Question: I have a data frame that looks like the image below:

the data frame is called 'df_original'.
How do I split it so that I end up with a 'df_weekend' which contains all the data that occurs on Saturday and Sundar, and 'df_weekday' which contains all the data from Monday to Friday?
I originally tried using the solution found at <URL>
But I ran into a 'ValueError'
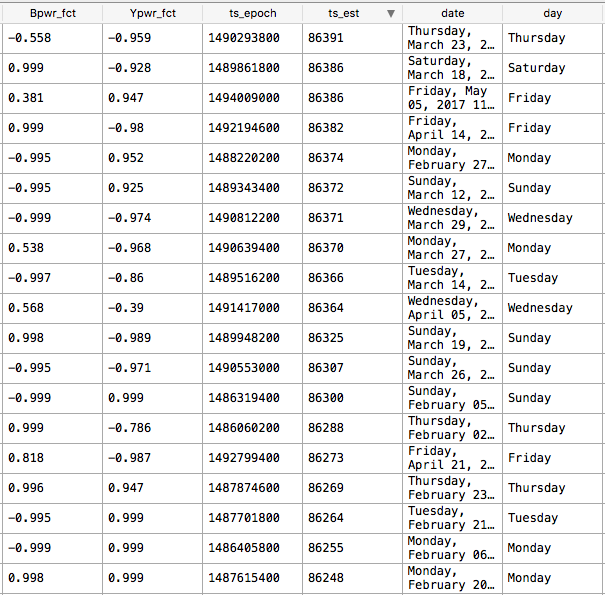
Answer: Let's use boolean indexing:
'''
mask = df_original['day'].isin(['Saturday','Sunday'])
df_weekend = df_original[mask]
df_weekday = df_original[~mask]
'''